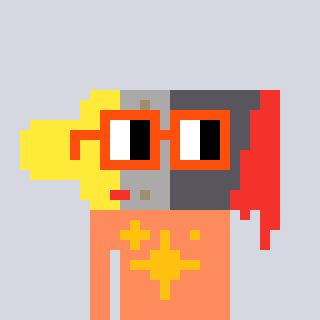
a pixel art character with square orange glasses, a paintbrush-shaped head and a peachy-colored body on a cool background